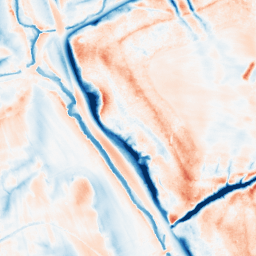
Category: classical
Decomposition family: gaussian_anisotropic
Decomposition parameters: sigma_x: 10
sigma_y: 5
Upsampling method: sinc_blackman
Upsampling parameters: scale: 2
kernel_size: 8
Upsampling scale: 2